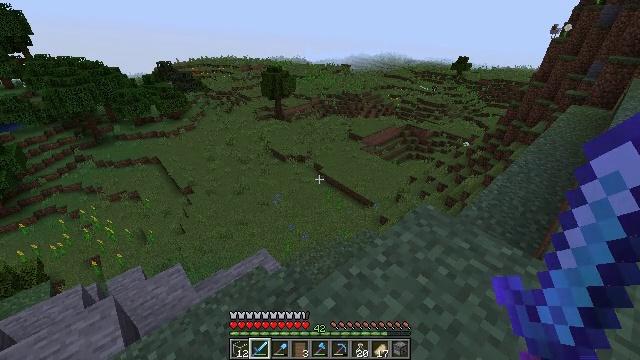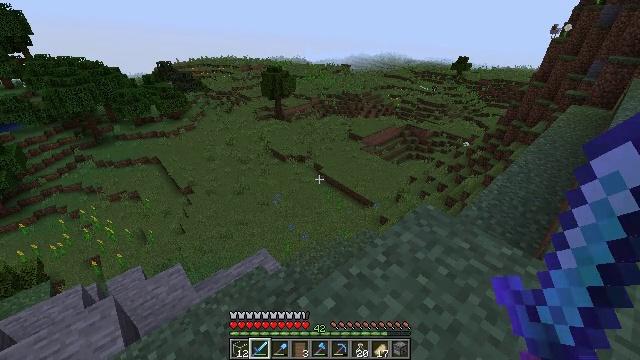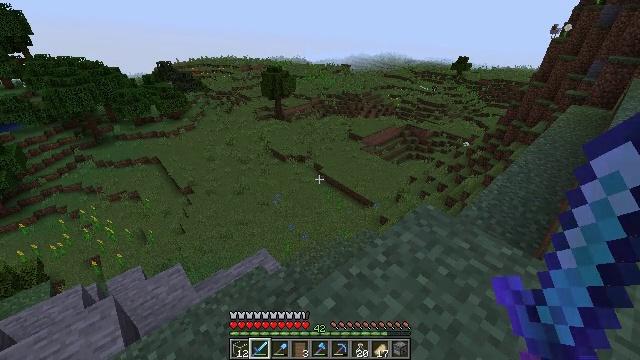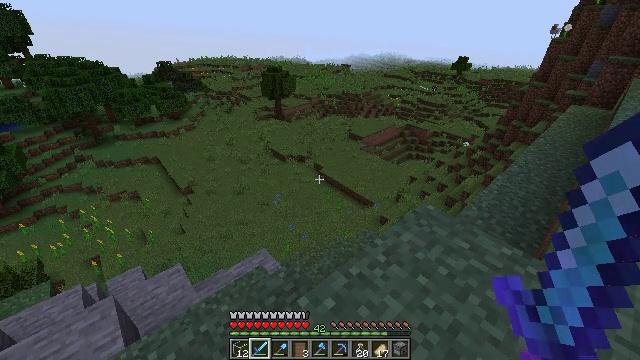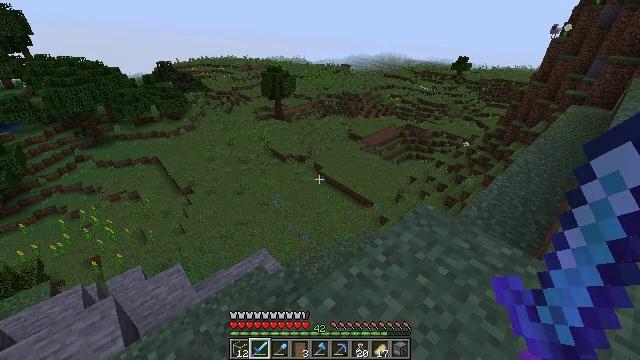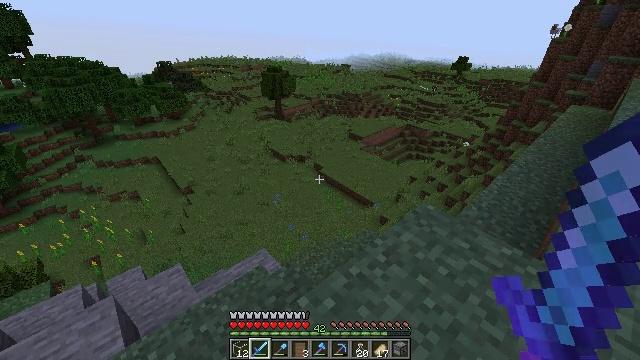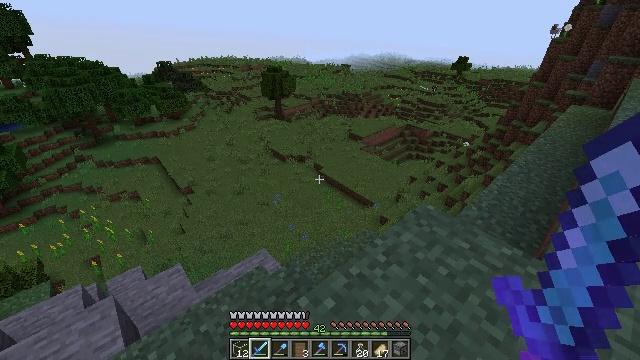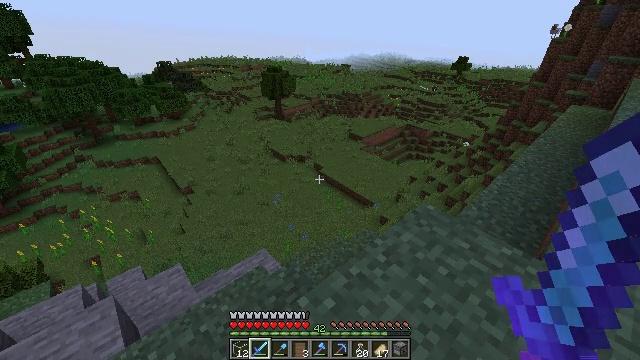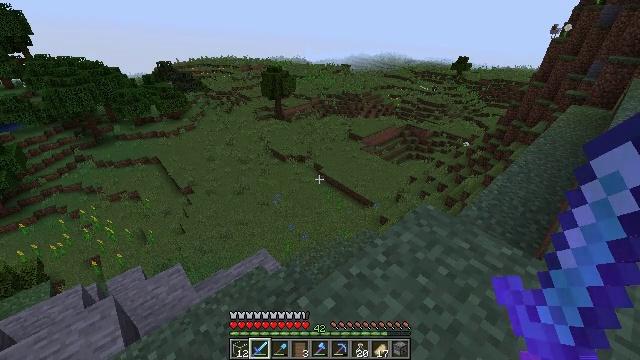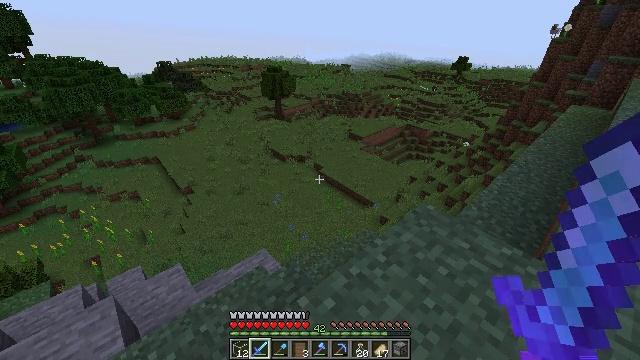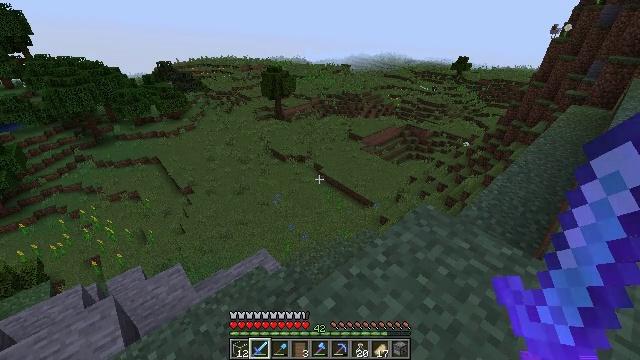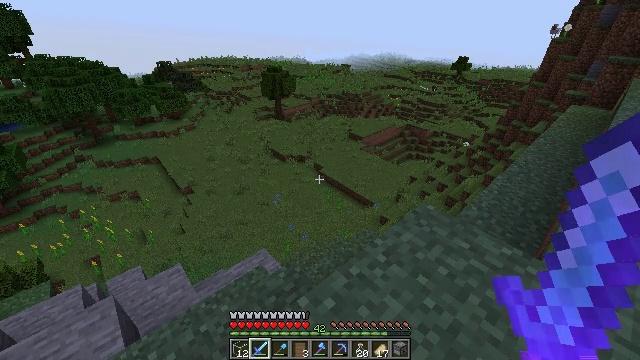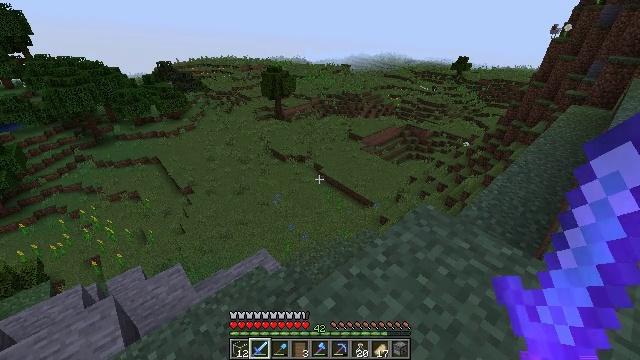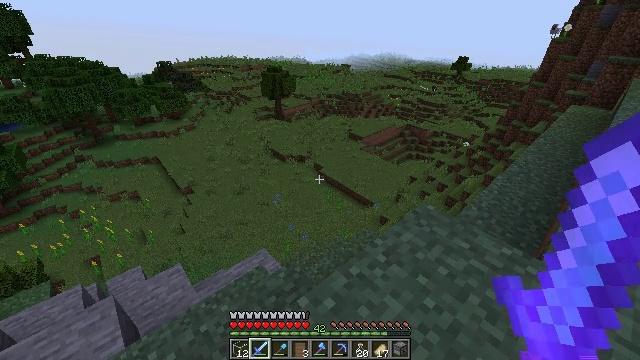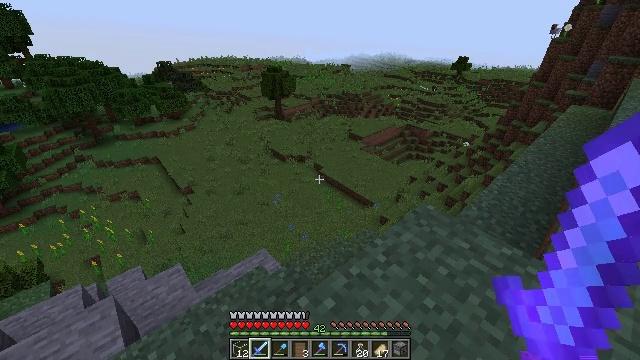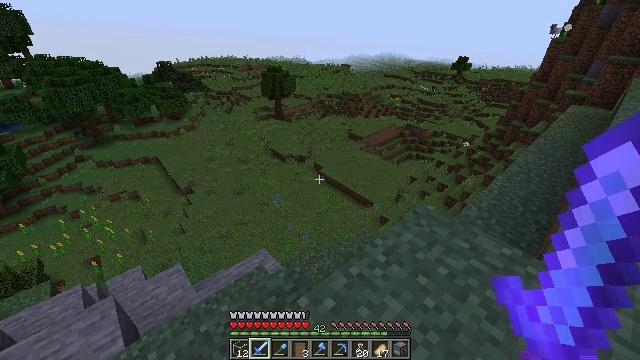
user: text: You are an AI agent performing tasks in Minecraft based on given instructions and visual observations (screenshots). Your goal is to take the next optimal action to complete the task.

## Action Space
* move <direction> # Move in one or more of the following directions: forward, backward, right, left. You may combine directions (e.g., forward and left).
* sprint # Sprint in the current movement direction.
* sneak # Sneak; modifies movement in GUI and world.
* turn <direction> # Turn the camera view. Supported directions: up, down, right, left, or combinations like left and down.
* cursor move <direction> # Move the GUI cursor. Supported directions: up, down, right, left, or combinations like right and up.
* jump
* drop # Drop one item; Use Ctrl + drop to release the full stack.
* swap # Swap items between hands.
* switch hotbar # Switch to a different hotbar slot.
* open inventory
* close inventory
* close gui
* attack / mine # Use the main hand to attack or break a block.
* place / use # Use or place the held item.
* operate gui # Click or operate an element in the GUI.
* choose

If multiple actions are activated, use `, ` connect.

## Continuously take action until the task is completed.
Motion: motion action
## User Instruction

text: Kill mobs.
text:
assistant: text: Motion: no_op
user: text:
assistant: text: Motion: no_op
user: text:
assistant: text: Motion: no_op
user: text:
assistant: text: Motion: no_op
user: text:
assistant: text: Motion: no_op
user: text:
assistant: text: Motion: no_op
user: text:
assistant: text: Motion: no_op
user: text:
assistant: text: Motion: no_op
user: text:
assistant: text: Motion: no_op
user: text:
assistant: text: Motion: no_op
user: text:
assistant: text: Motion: no_op
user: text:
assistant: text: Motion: no_op
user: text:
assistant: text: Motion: no_op
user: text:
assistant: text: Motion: no_op
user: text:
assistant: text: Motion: no_op
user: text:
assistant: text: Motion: no_op
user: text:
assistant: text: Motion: no_op
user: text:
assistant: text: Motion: no_op
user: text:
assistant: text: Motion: no_op
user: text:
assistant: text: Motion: no_op
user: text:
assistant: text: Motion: no_op
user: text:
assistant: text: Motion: no_op
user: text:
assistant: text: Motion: turn right
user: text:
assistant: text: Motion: turn right and down
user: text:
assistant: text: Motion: turn right and down
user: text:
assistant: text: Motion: turn right and down
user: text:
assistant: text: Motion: turn right
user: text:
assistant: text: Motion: move forward
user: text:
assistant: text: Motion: move forward
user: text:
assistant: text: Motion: move forward, turn right